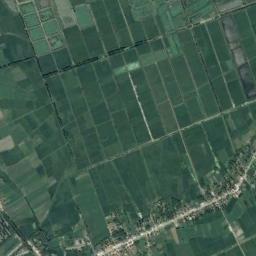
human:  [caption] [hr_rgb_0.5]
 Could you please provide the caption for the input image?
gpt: Many dense and neatly arranged dark green, light green mixed rectangular farmlands of different sizes, With villages in the fields .

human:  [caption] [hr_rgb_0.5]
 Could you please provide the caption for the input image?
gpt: There are some green rectangular farmland .

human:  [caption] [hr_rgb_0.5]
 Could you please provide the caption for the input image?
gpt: Lots of green rectangular farmlands of different sizes are neatly arranged on the ground and some houses are surrounded by these farmlands .

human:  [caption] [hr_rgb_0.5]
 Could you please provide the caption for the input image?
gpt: There are many neat rows of rectangular farmlands .

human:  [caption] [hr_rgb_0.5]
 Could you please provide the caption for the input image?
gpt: There are many green rectangular farmlands and some buildings .